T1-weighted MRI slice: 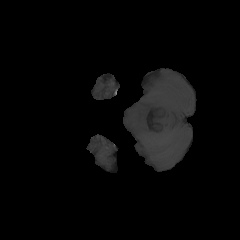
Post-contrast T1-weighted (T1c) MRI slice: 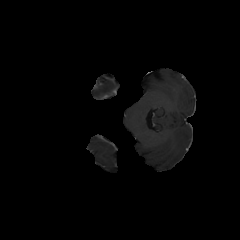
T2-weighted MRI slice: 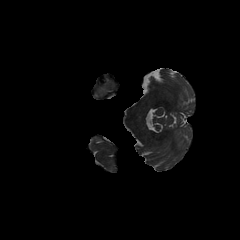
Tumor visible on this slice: no